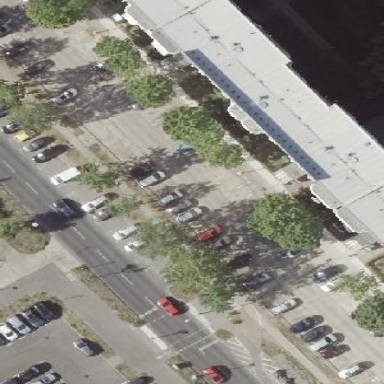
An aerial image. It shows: Parking available on the street side.